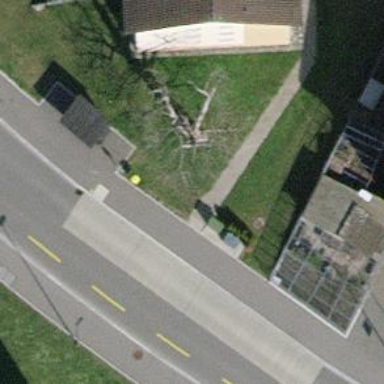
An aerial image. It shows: Post box.